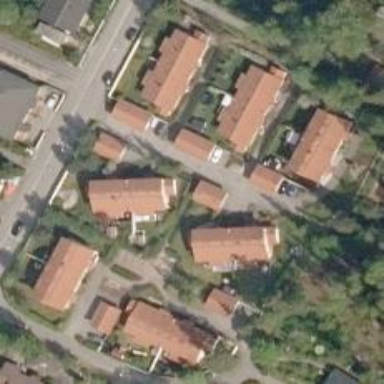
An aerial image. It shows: Residential area.